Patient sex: M
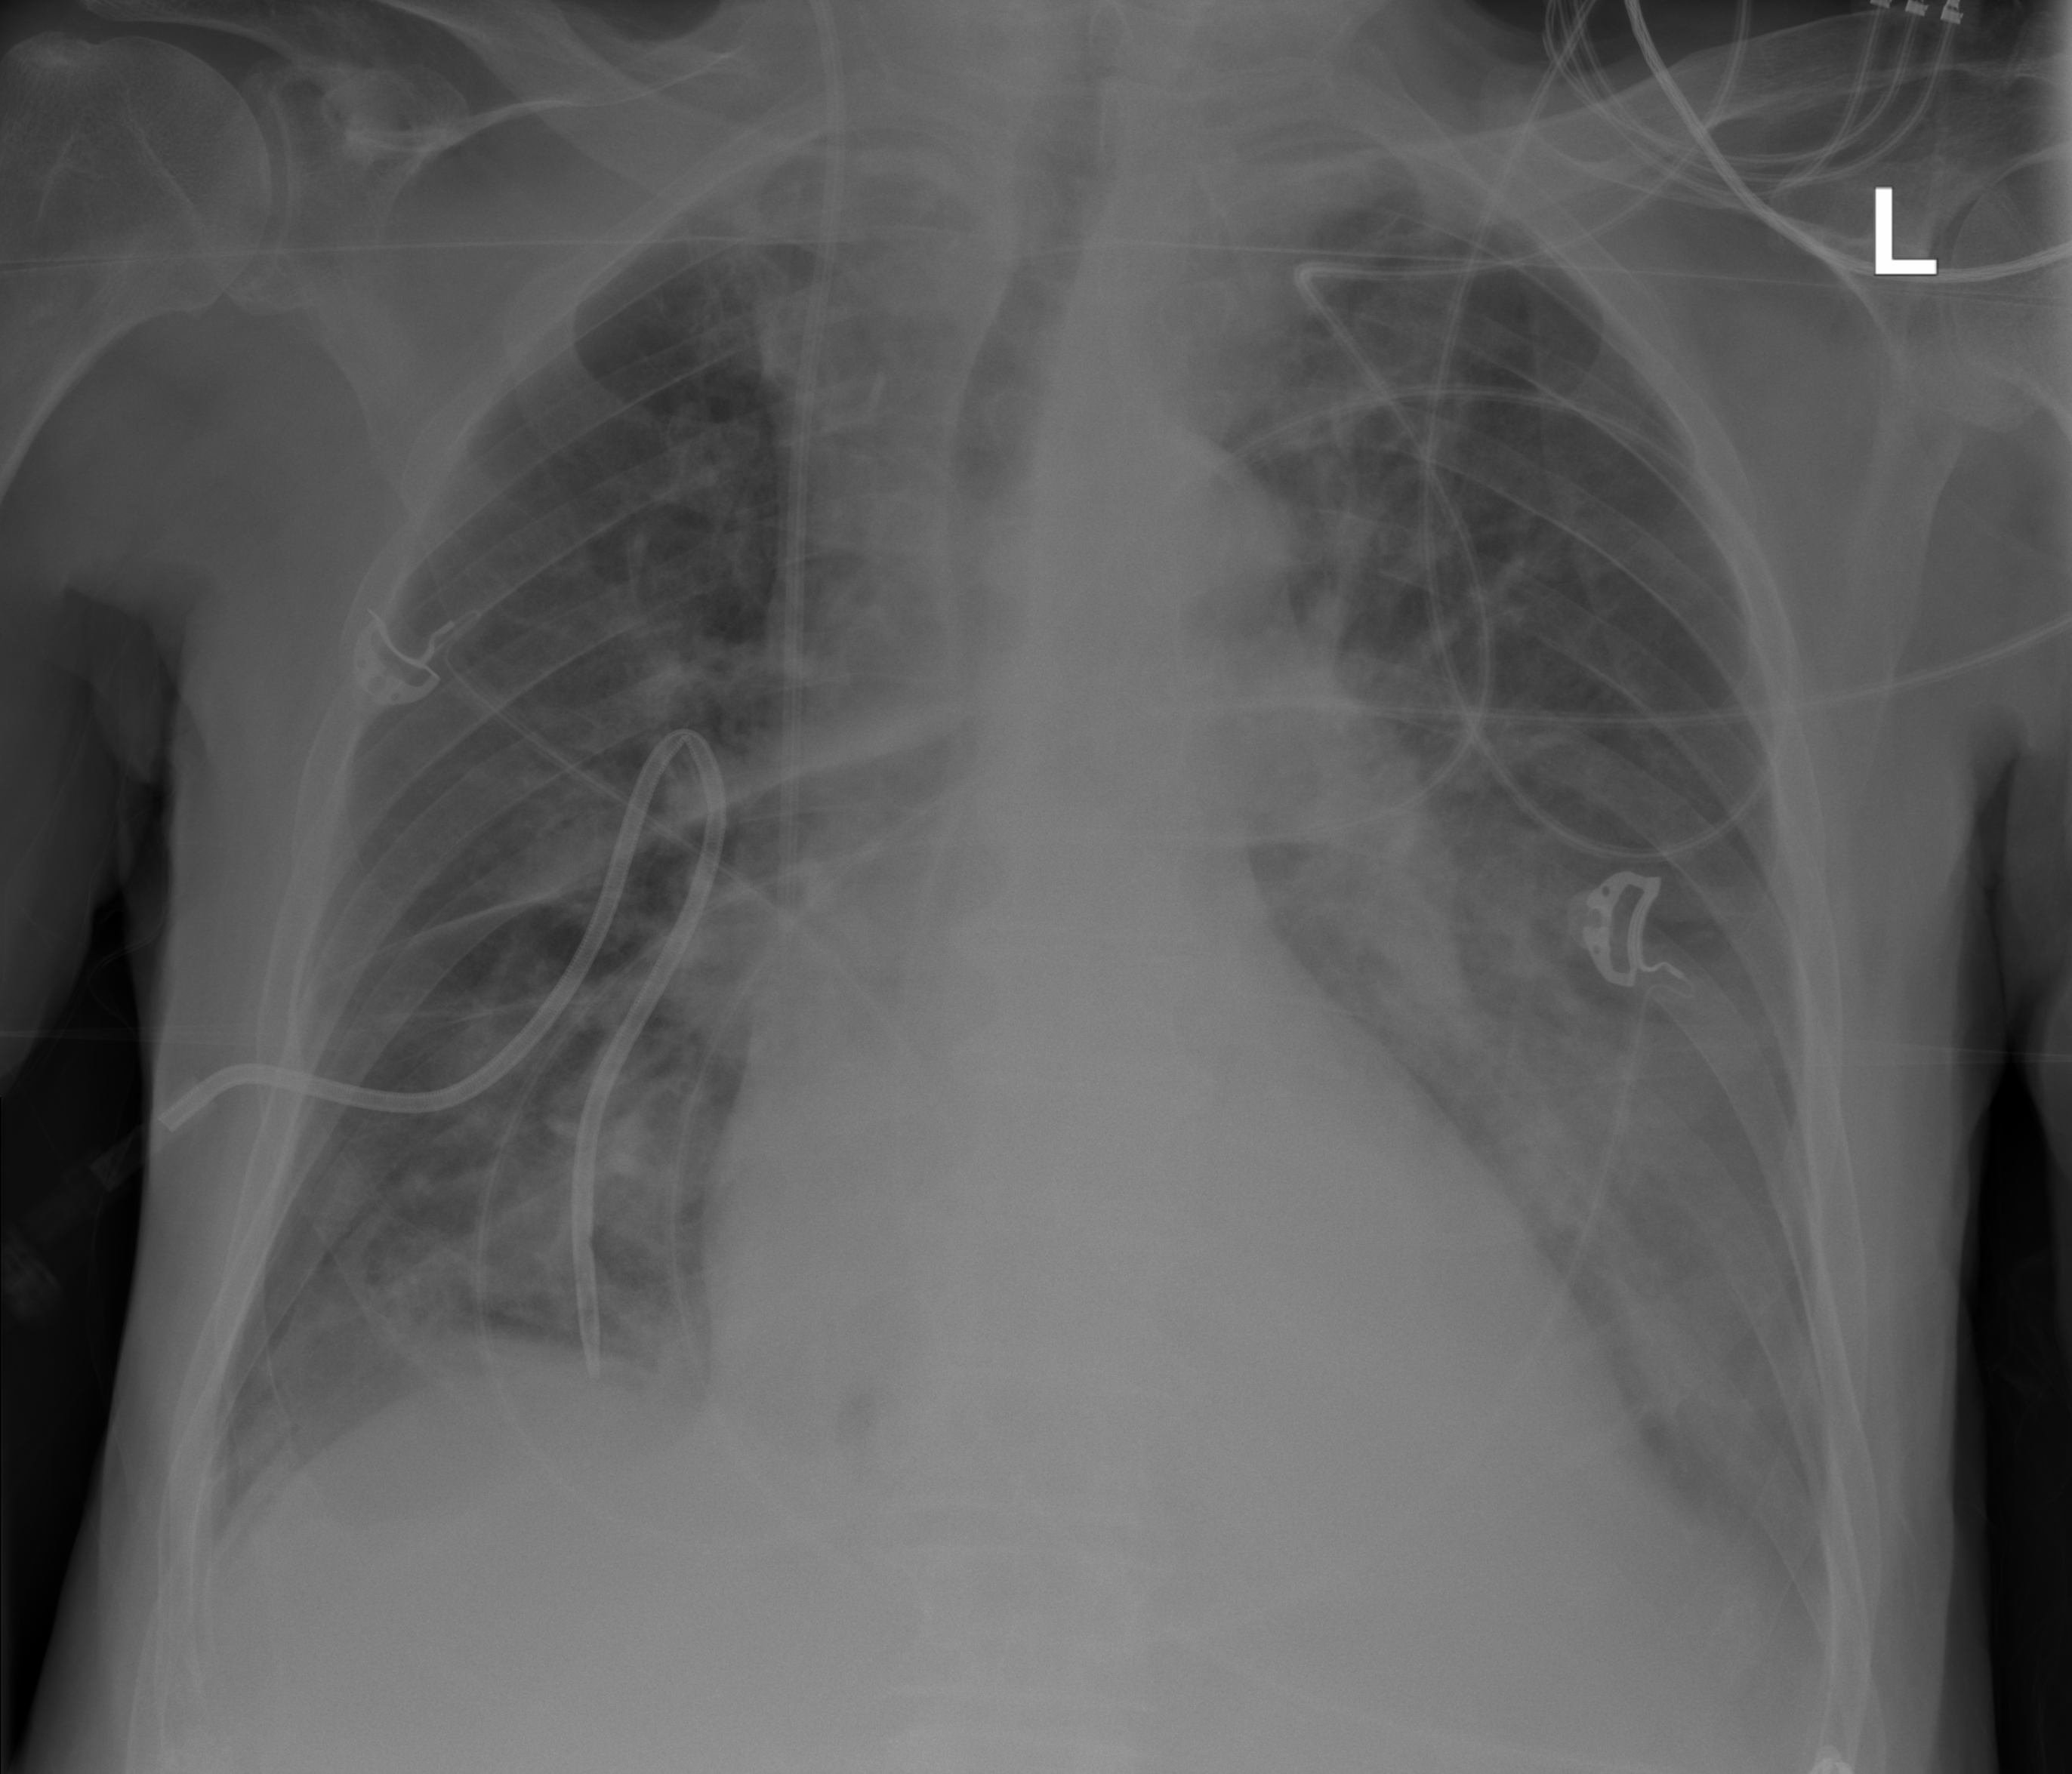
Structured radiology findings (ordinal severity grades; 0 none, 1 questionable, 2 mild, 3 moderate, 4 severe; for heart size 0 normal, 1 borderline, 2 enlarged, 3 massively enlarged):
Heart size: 2
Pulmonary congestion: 2
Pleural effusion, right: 1
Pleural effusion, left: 2
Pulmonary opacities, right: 0
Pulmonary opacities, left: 2
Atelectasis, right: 3
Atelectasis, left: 2